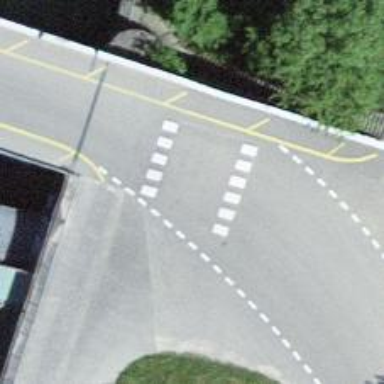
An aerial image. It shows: Traffic cushion.